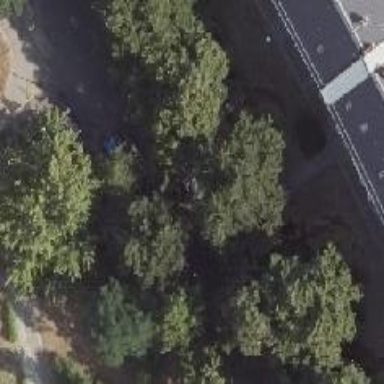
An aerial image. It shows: Avenue lined with deciduous broadleaved trees.